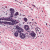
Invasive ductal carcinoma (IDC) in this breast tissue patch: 0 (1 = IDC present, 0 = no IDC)